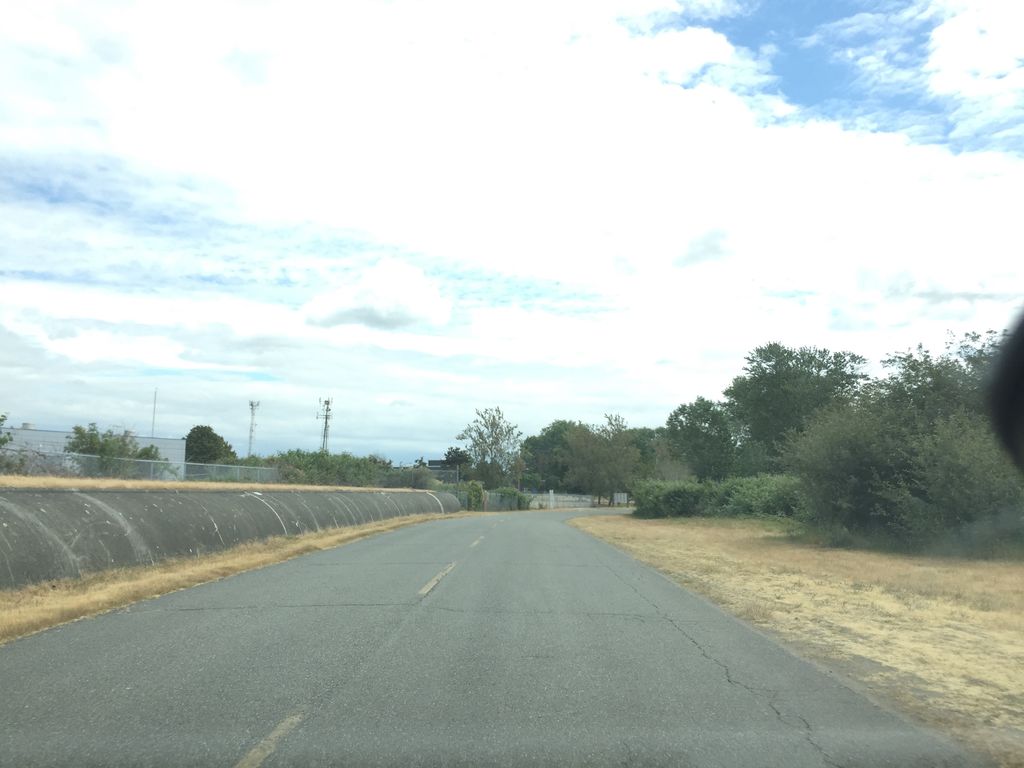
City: vancouver